Question: I try to do parallel debugging. I use <URL> with frontend.php and backend.php files:
file:
'''
<?php
$personJson = file_get_contents('http://localhost:777/projects/debug-both/backend.php/backend.php');
$person = json_decode($personJson);
var_dump($person);
'''
file:
'''
<?php
class Person {
public $name;
public $email;
}
$person = new Person();
$person->name = 'Something';
$person->email = 'something@something.com';
echo json_encode($person);
'''
I use zero configuration method. When I launch frontend file in browser with debug session, in PhpStorm debugging session is being start but I cannot step over in line:
'''
file_get_contents('http://localhost:777/projects/debug-both/backend.php/backend.php');
'''
to go to the 'backend.php' file as in tutorial (31:36 in the video).
Question: how to make it working? In this video there is nothing more and it seems it should work right away but it doesn't.
I include my xdebug configuration from phpinfo
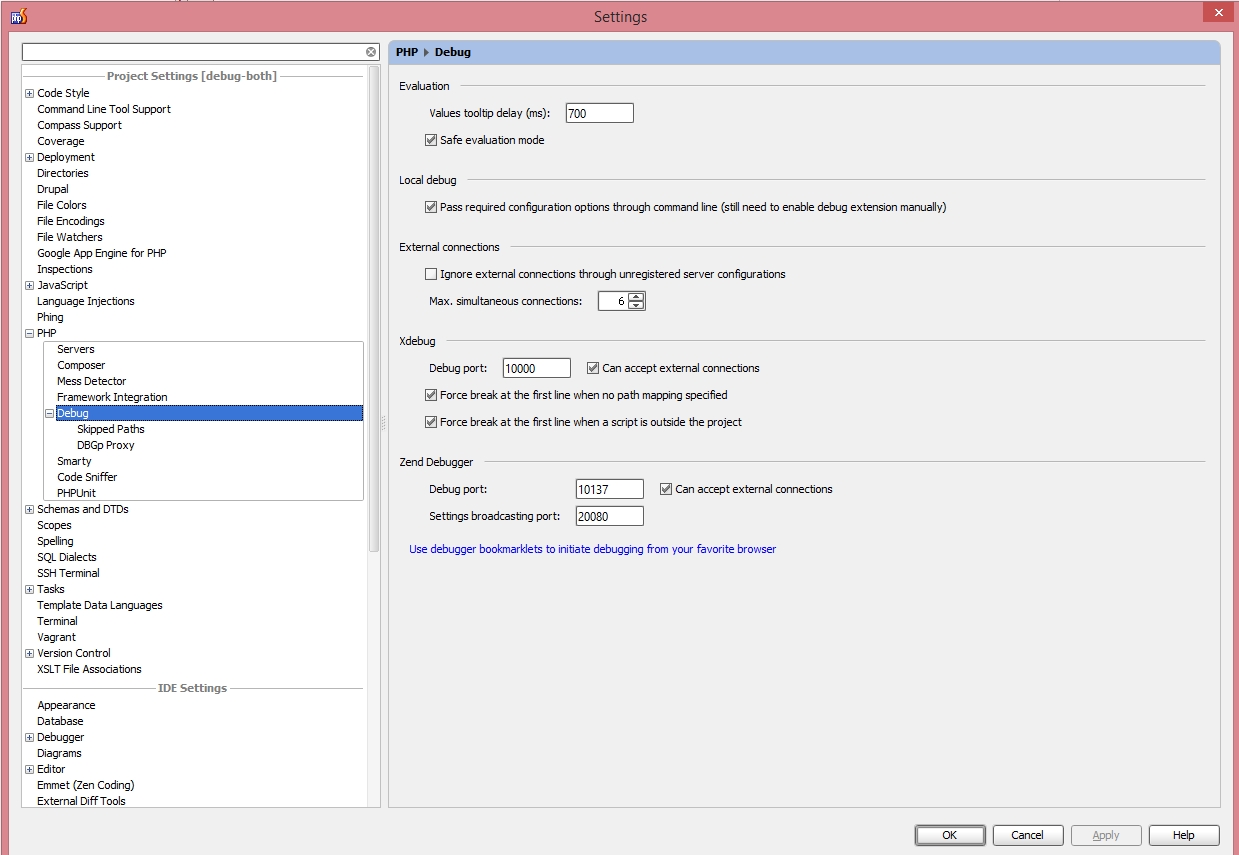
Answer: 'Settings | PHP | Debug | Max simultaneous connections' -- should be more than 1. You already have it set.
'xdebug.remote_autostart' should be '1' / 'on'. This will tell xdebug to attempt to debug regardless of debug cookie/parameter.
This is needed as your 2nd script will not receive the same cookies/parameters as original script (as it is technically separate request).
Yes, this option may not convenient for day-to-day development as it will attempt to debug every single request, and if debug client is not available ... you will see around 1 sec delay in script execution.
(in your specific case) would be adding xdebug GET parameter (e.g. '?XDEBUG_SESSION_START=1') into URL when calling for 2nd script. This will tell xdebug to debug this request. For example:
'''
file_get_contents('http://localhost:777/projects/debug-both/backend.php/backend.php?XDEBUG_SESSION_START=1');
'''
As you can see this approach requires modifying your code (requested URLs). Quite often this is not desired.
is to set breakpoint programmatically by adding 'xdebug_break();'. This should trigger debugger even without those extra params/cookies or 'remote_autostart' setting.
The downside is the same: code manipulation is required. The good point -- it should be easier to do compared to altering URLs (+ much easier to read/understand what is going on).